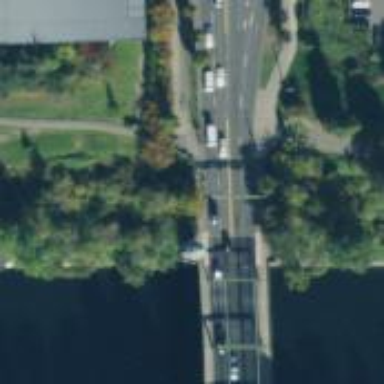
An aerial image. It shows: Bascule bridge for pedestrians.